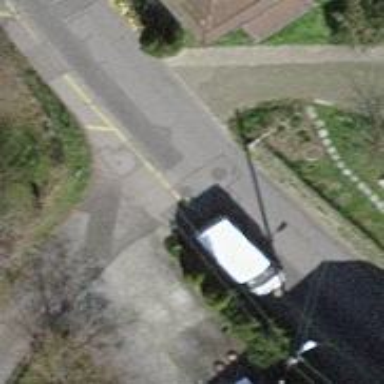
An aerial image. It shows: Asphalt road in residential area.